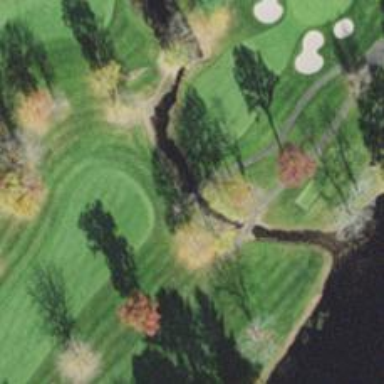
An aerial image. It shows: Path bridge with view of golf course.